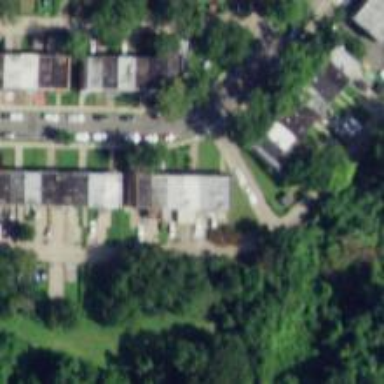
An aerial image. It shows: Alley classified as service road.